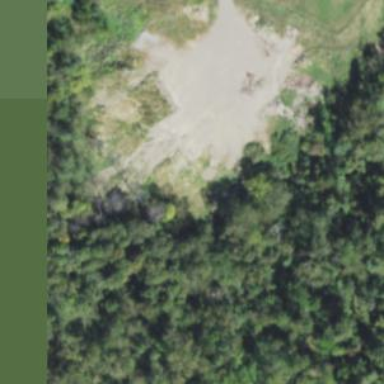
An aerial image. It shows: Spoil heap created by human activity.